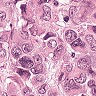
Metastatic tissue present: yes